六年级 · 度量几何学
 (10 分)

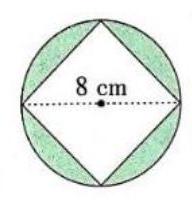
答案: $14 \times(8 \div 2)^{2}-8 \times(8 \div 2) \div 2 \times 2=18$. $24\left(\mathrm{~cm}^{2}\right)$
解析: $\left[3.14 \times(9 \div 2+3)^{2}-3.4 \times(9 \div 2)\right]^{2}=56.52\left(\mathrm{~m}^{2}\right)$